Question: I'm trying to edit the error message that appears when you hit button () without typing a comment.

Here's 'wp_ajax_replyto_comment' function (from ) that handles this error message.
'''
function wp_ajax_replyto_comment( $action ) {
global $wp_list_table, $wpdb;
if ( empty( $action ) )
$action = 'replyto-comment';
check_ajax_referer( $action, '_ajax_nonce-replyto-comment' );
set_current_screen( 'edit-comments' );
$comment_post_ID = (int) $_POST['comment_post_ID'];
if ( !current_user_can( 'edit_post', $comment_post_ID ) )
wp_die( -1 );
$status = $wpdb->get_var( $wpdb->prepare("SELECT post_status FROM $wpdb->posts WHERE ID = %d", $comment_post_ID) );
if ( empty($status) )
wp_die( 1 );
elseif ( in_array($status, array('draft', 'pending', 'trash') ) )
wp_die( __('ERROR: you are replying to a comment on a draft post.') );
$user = wp_get_current_user();
if ( $user->exists() ) {
$user_ID = $user->ID;
$comment_author = $wpdb->escape($user->display_name);
$comment_author_email = $wpdb->escape($user->user_email);
$comment_author_url = $wpdb->escape($user->user_url);
$comment_content = trim($_POST['content']);
if ( current_user_can( 'unfiltered_html' ) ) {
if ( wp_create_nonce( 'unfiltered-html-comment' ) != $_POST['_wp_unfiltered_html_comment'] ) {
kses_remove_filters(); // start with a clean slate
kses_init_filters(); // set up the filters
}
}
} else {
wp_die( __( 'Sorry, you must be logged in to reply to a comment.' ) );
}
if ( '' == $comment_content )
wp_die( __( 'ERROR: please type a comment.' ) );
$comment_parent = absint($_POST['comment_ID']);
$comment_auto_approved = false;
$commentdata = compact('comment_post_ID', 'comment_author', 'comment_author_email', 'comment_author_url', 'comment_content', 'comment_type', 'comment_parent', 'user_ID');
$comment_id = wp_new_comment( $commentdata );
$comment = get_comment($comment_id);
if ( ! $comment ) wp_die( 1 );
$position = ( isset($_POST['position']) && (int) $_POST['position'] ) ? (int) $_POST['position'] : '-1';
// automatically approve parent comment
if ( !empty($_POST['approve_parent']) ) {
$parent = get_comment( $comment_parent );
if ( $parent && $parent->comment_approved === '0' && $parent->comment_post_ID == $comment_post_ID ) {
if ( wp_set_comment_status( $parent->comment_ID, 'approve' ) )
$comment_auto_approved = true;
}
}
ob_start();
if ( 'dashboard' == $_REQUEST['mode'] ) {
require_once( ABSPATH . 'wp-admin/includes/dashboard.php' );
_wp_dashboard_recent_comments_row( $comment );
} else {
if ( 'single' == $_REQUEST['mode'] ) {
$wp_list_table = _get_list_table('WP_Post_Comments_List_Table');
} else {
$wp_list_table = _get_list_table('WP_Comments_List_Table');
}
$wp_list_table->single_row( $comment );
}
$comment_list_item = ob_get_contents();
ob_end_clean();
$response = array(
'what' => 'comment',
'id' => $comment->comment_ID,
'data' => $comment_list_item,
'position' => $position
);
if ( $comment_auto_approved )
$response['supplemental'] = array( 'parent_approved' => $parent->comment_ID );
$x = new WP_Ajax_Response();
$x->add( $response );
$x->send();
}
'''
I want to override this part only:
'''
if ( '' == $comment_content )
wp_die( __( 'ERROR: please type a comment.' ) );
'''
Here is my code which is placed in my theme's 'functions.php'
'''
function my_function_name() {
if ( '' == $comment_content )
wp_die( __( 'My custom message here' ) );
}
add_filter( 'wp_ajax_replyto_comment', 'my_function_name' );
'''
Unfortunately, my code doesn't work. Please help me! Thanks!
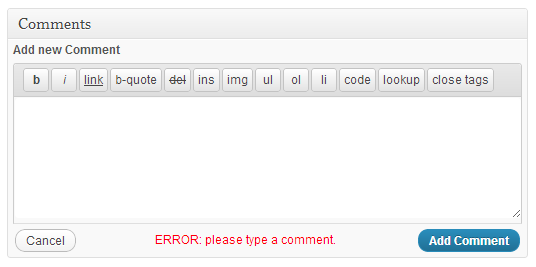
Answer: There are certain functions that are "pluggable", where you can override them, but that is not one of them.
The only way to adjust the core functionality is with action hooks and filters, unless you want to just go in and edit the core directly (bad practice... upgrading the core will overwrite your changes).
If you find a 'do_action('something');' in the core, you can hook in with 'add_action('something','my_function');'.
If you find an 'apply_filters('something', $value)' in the core, you can filter that $value with 'add_filter('something', 'my_function');'.
By the way, in the above example, you would do:
'''
function my_function($value){
// manipulate $value
return $value;
}
'''
Make sure to return something as the filtered value. Unfortunately I can't seem to find anywhere to hook into for this :(.
See <URL> for more info.
If you MUST change that text, you could do it after the page loads with javascript.